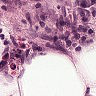
Metastatic tissue present: yes